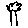
Label: tree